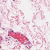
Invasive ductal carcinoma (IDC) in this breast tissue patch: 0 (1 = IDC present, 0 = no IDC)